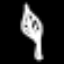
Label: leaf